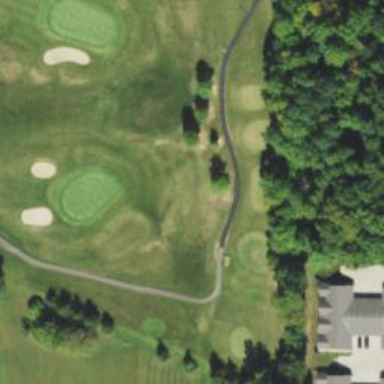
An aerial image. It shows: Golf hole.